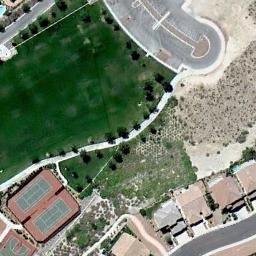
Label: tennis_court